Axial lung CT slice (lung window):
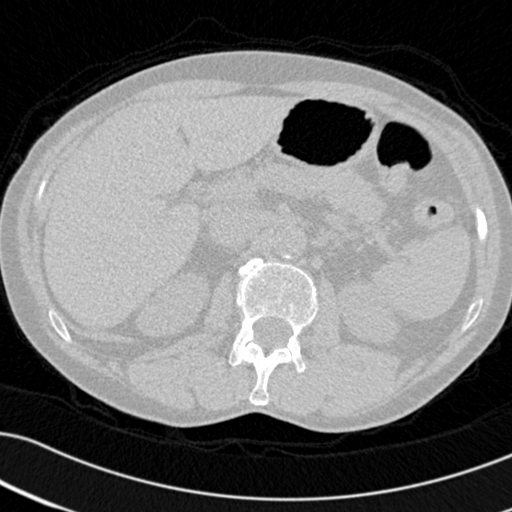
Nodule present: no